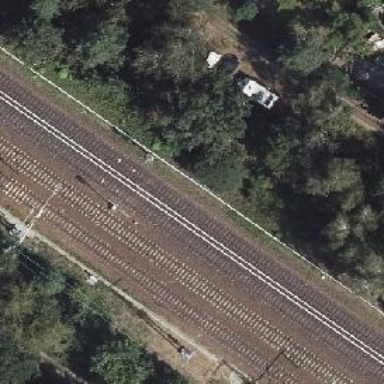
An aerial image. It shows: Railway signal.